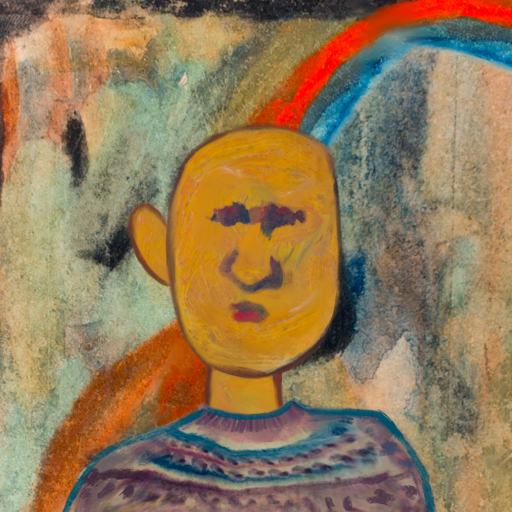
Background: Childish, Head And Neck Front: After_Raid, Face Front: In_The_Sun, Bust: HillGirl, Hair Front: Blank, Head Accessory: Blank, Second Necklace: Blank, Necklace: Blank, Baby: Blank